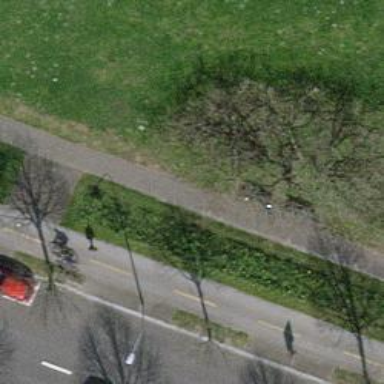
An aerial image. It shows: Bench.